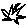
Label: star